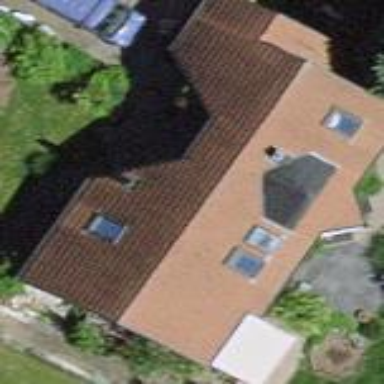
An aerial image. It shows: Simple and straightforward house.